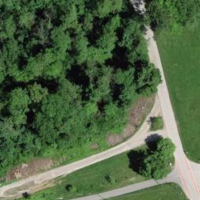
EUNIS habitat code: 25
Species observed at this site:
Dactylis glomerata